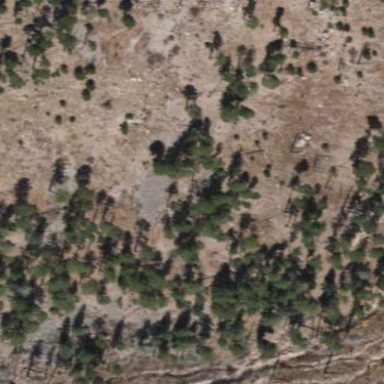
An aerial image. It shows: Woodland with evergreen needle-leaved trees.